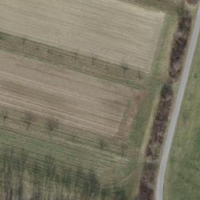
EUNIS habitat code: 52
Species observed at this site:
Prunus padus